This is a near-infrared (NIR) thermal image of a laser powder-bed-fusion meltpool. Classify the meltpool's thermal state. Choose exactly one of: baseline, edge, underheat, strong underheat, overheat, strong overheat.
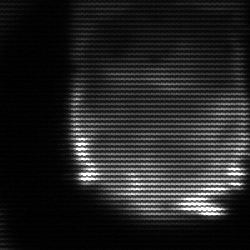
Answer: edge